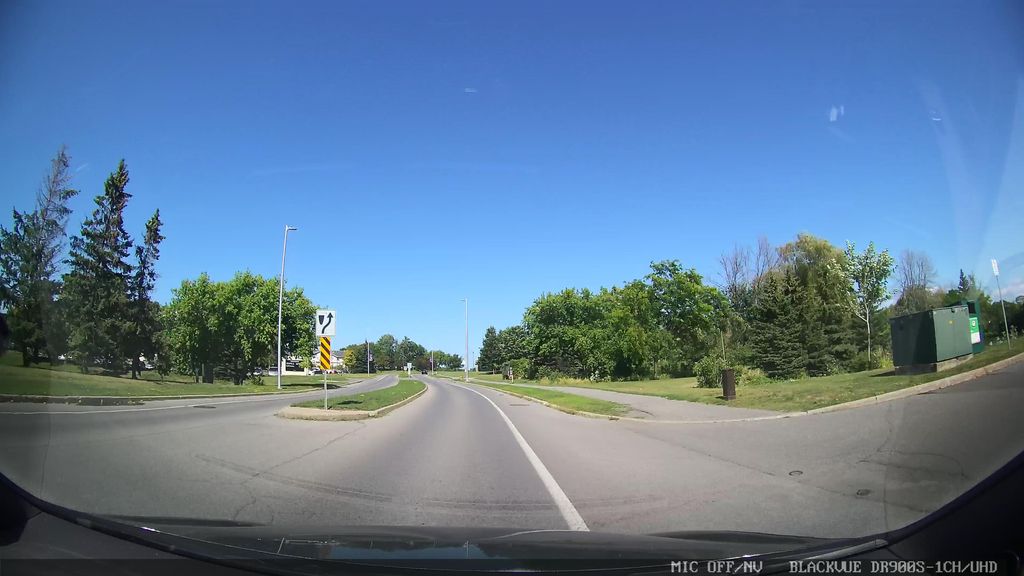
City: ottawa-gatineau